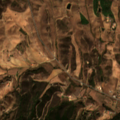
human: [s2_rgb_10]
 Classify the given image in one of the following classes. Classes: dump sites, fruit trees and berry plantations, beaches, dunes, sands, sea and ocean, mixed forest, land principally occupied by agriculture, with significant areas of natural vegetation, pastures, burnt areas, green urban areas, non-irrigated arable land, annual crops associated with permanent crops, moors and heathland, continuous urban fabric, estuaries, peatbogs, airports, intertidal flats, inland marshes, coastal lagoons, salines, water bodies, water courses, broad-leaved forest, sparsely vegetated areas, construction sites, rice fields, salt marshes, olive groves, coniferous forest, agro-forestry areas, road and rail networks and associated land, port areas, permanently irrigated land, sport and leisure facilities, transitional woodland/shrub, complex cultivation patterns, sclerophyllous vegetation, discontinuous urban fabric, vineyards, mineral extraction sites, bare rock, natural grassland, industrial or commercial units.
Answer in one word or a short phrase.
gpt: non-irrigated arable land, complex cultivation patterns, land principally occupied by agriculture, with significant areas of natural vegetation, natural grassland, sclerophyllous vegetation, transitional woodland/shrub